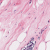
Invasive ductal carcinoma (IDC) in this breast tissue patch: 1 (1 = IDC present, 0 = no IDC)